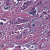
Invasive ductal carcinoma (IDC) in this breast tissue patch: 1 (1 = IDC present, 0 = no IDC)